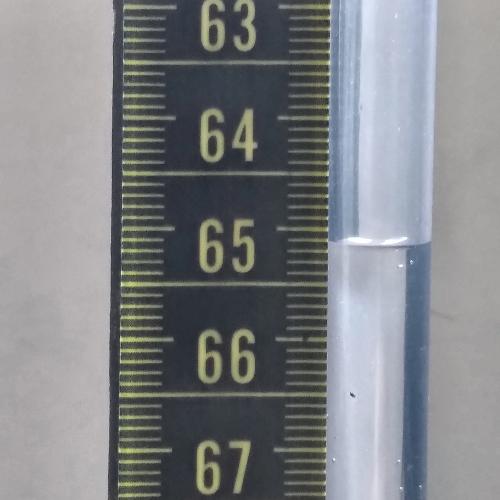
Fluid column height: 65.1 cm